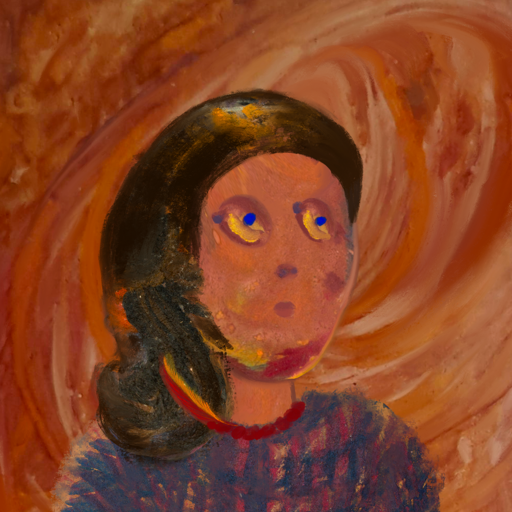
Background: Pious_Lady, Head And Neck Side: Mother_And_Son_Son, Face Side: Mother_And_Son_Son, Bust: In_The_Sun, Hair Side: Gypsy_Queen, Head Accessory: Blank, Second Necklace: Blank, Necklace: Pipe, Baby: Blank